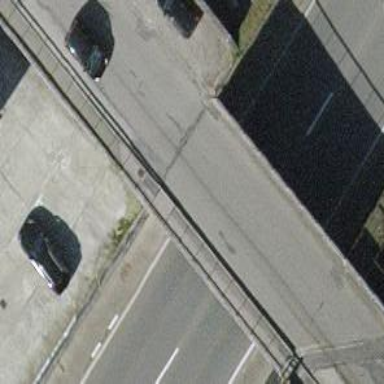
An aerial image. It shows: Unclassified road with bridge.